Question: I have doing a slide down menu with options in the slide down.
I am using the following jQuery
'''
$(document).ready(function() {
$(".menu_item").hover(function() {
$(".menu_options").slideDown(400);
}, function() {
$(".menu_options").slideUp(400);
});
});
'''
The problem I have is that when it slides down and I go on to the div that has slid down it disappears - here is the screenshot of the set up

The HTML for this area is
'''
<div class="menu">
<div class="menu_item" id="1">
Landlord Packages
</div>
<div class="spacer"></div>
<div class="menu_item">
Single Items
</div>
<div class="menu_options" id="1"></div>
</div>
'''
Thank you in advance for your help :-)
JSFiddle script <URL>
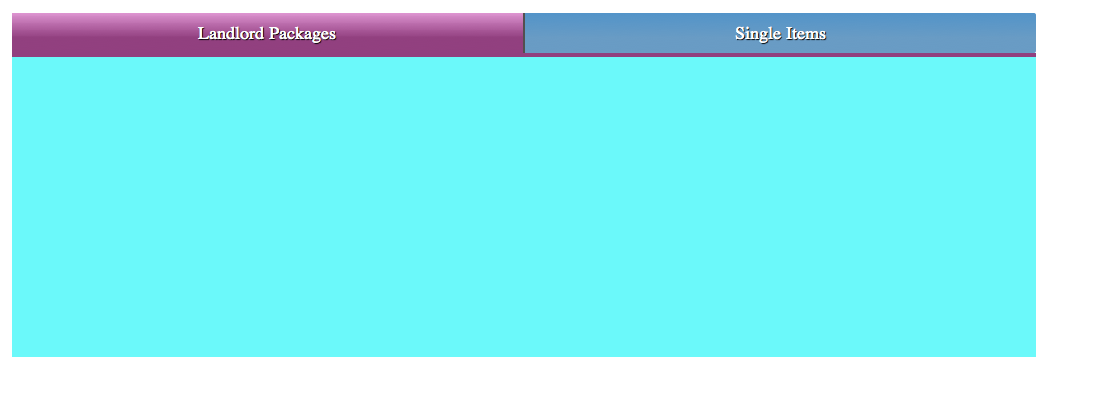
Answer: Try
'''
$(document).ready(function() {
$(".menu_item, .menu_options").hover(function() {
$(".menu_options").stop(true, true).slideDown(400);
}, function() {
$(".menu_options").stop(true, true).delay(10).slideUp(400);
});
});
'''
This should do what you need.
My fiddle: <URL>
Edit: the fiddle you provided, updated: <URL>